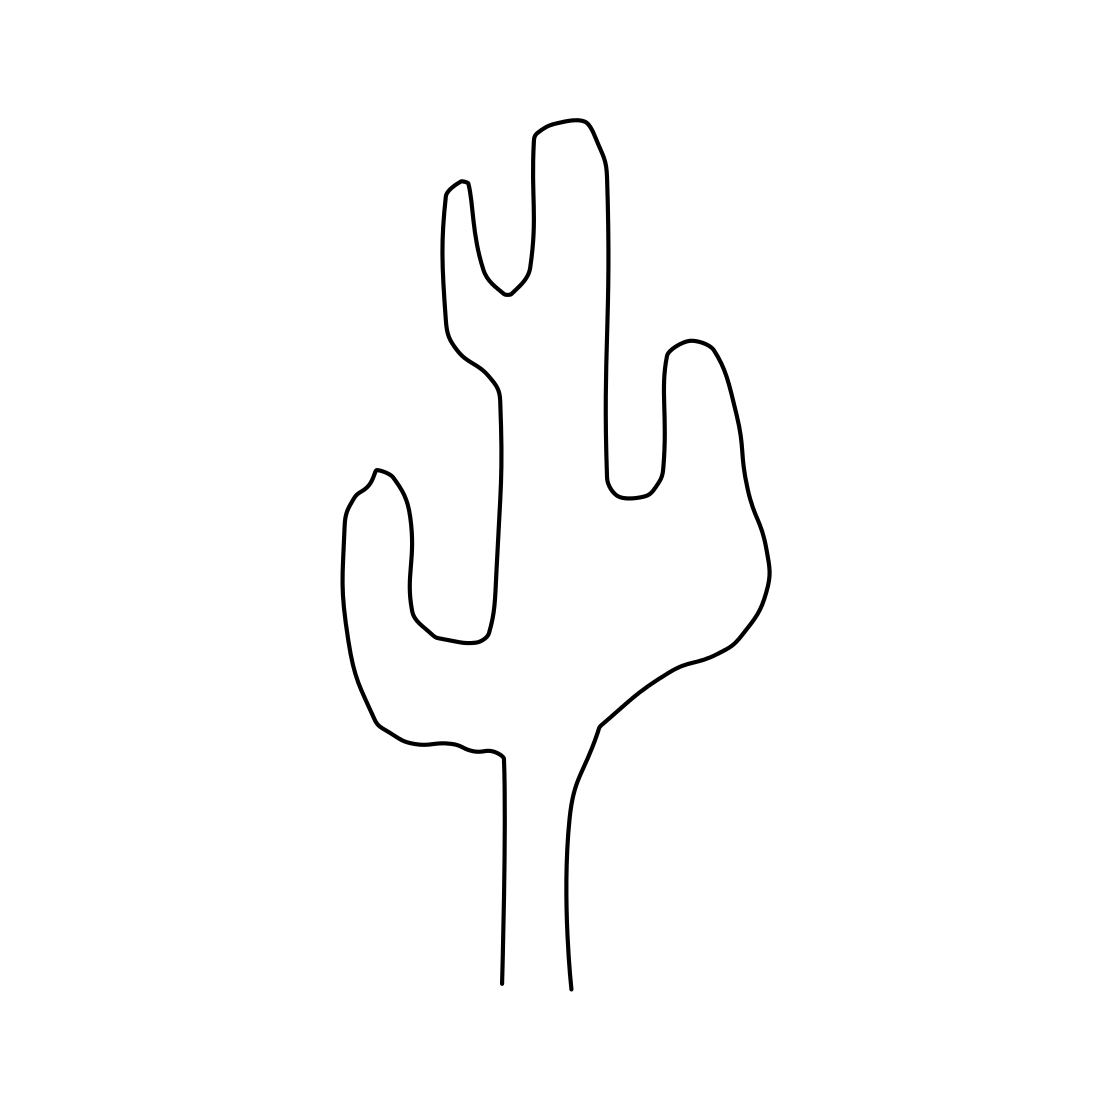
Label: cactus